Question: Here's the code:
'''
static void Main(string[] args)
{
int xd2 = 5;
for (double xd = (double)xd2; xd <= 6; xd += 0.01)
{
Console.WriteLine(xd);
}
}
'''
and here's the output:

I want to keep on adding 0.01 (as You can see on the screen, sometimes it happens to add 0.99999)
Thanks
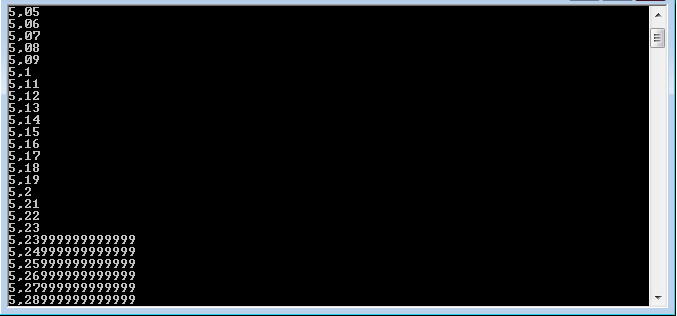
Answer: Use <URL> if you want to keep this kind of accuracy.
Floating point types cannot accurately represent certain values. I suggest reading <URL> for a comprehensive explanation.
'''
decimal xd2 = 5m;
for (decimal xd = xd2; xd <= 6m; xd += 0.01m)
{
Console.WriteLine(xd);
}
'''